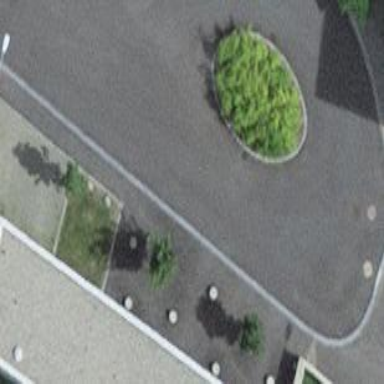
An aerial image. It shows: Residential road with asphalt surface leading up to roundabout.